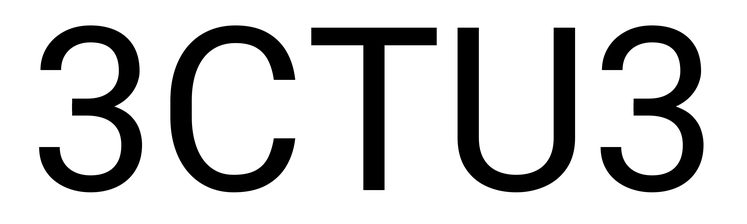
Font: Roboto_Regular